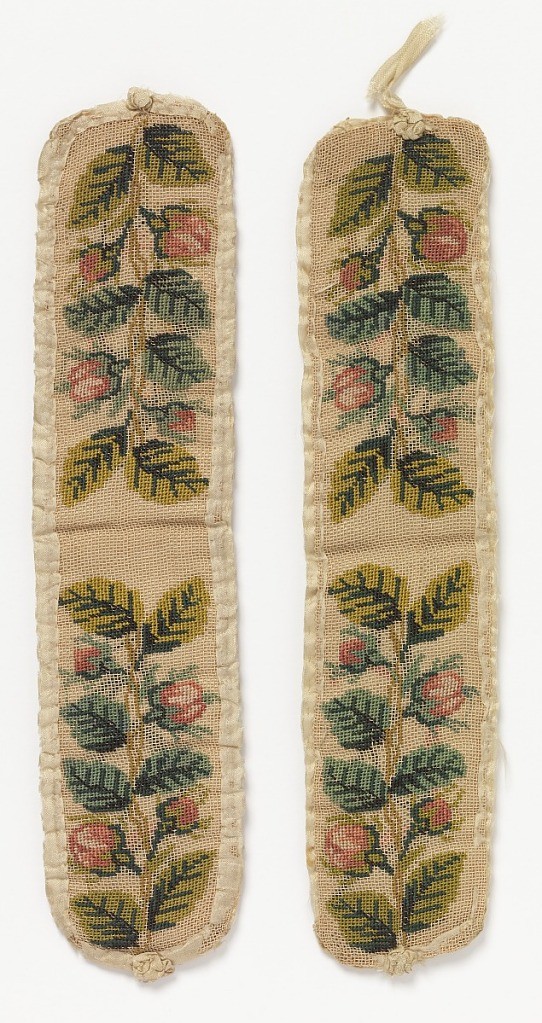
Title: Pair of garters
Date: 1700–1750
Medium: cotton, silk Technique: counted stitches
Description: Padded garters embroidered in petit-point on canvas mesh. Simple polychrome design of floral vine. Lined with white taffeta.